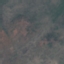
Land use / land cover: HerbaceousVegetation